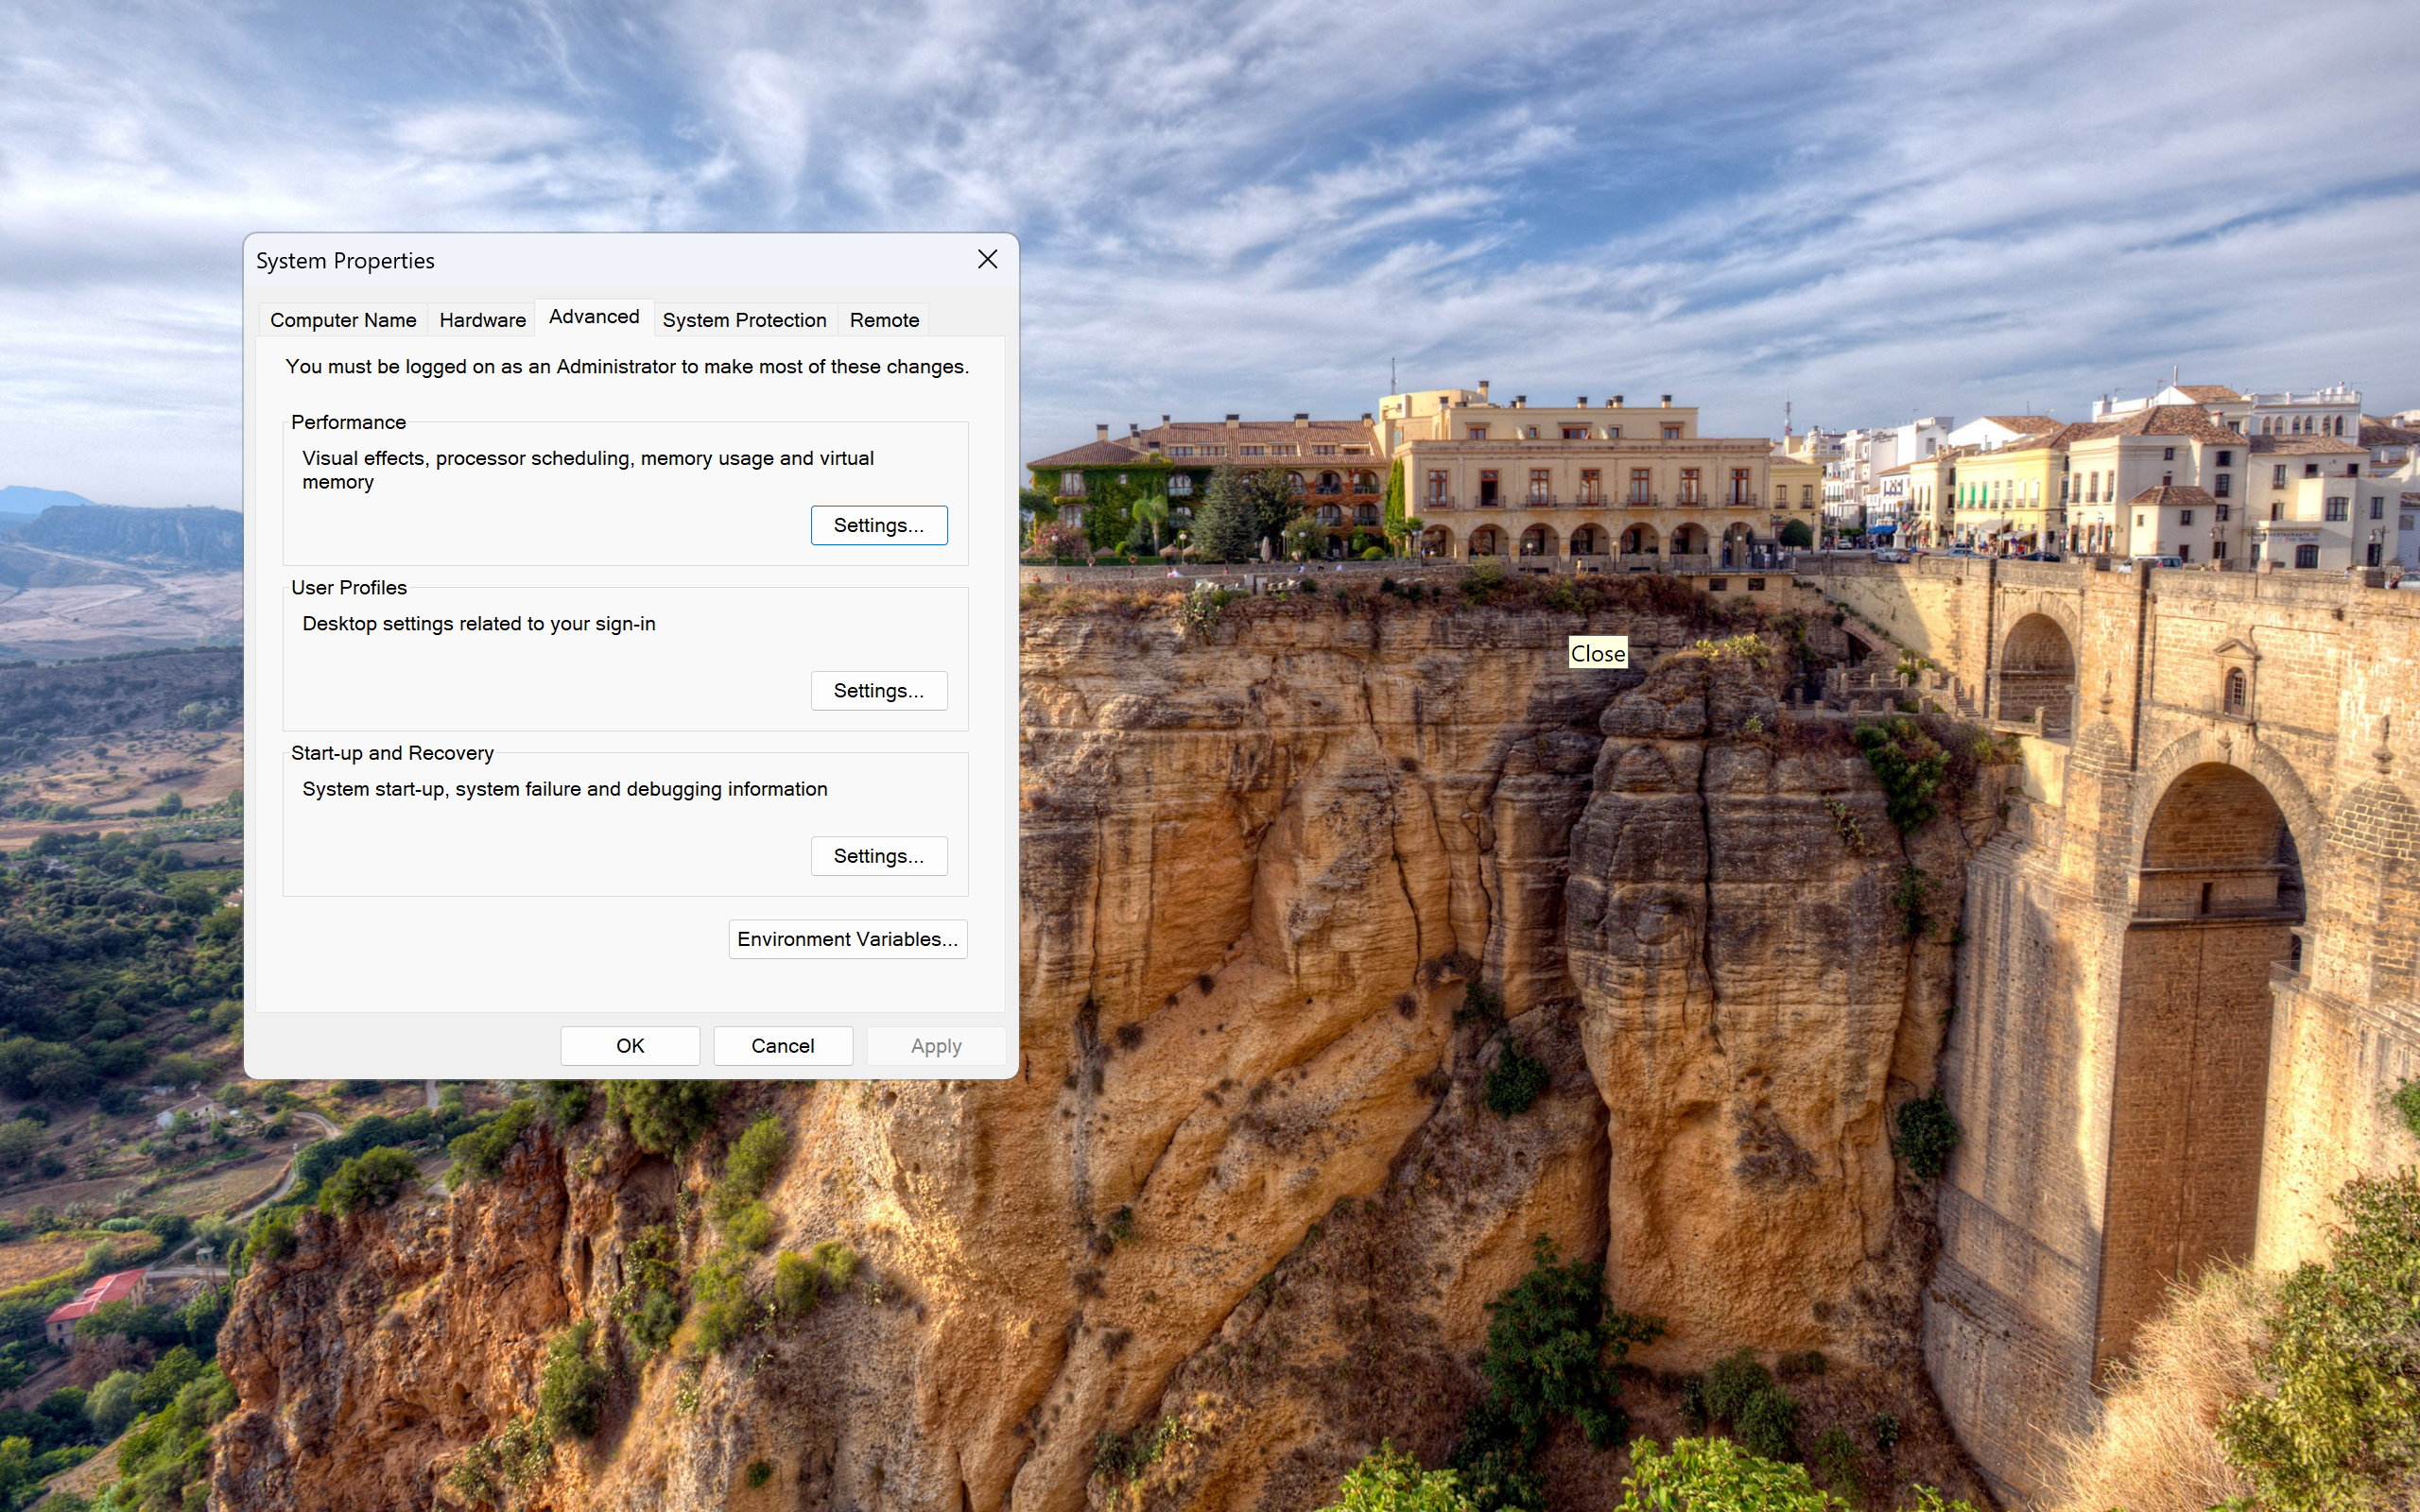
UI elements on screen:
"Desktop - window"
"window"
"value: Close"
"Google Gemini - window"
"System - menu bar - Contains commands to manipulate the window"
"System - menu item"
"title bar - value: Google Gemini"
"Minimise - button - Moves the window out of the way"
"Maximise - button - Makes the window full screen"
"Close - button - Closes the window"
"window"
"Taskbar - pane"
"pane"
"Running applications - pane"
"System Properties - window"
"title bar - value: System Properties"
"Close - button - Closes the window"
"System Properties - dialog"
"Advanced - window"
"Advanced - property page - You must be logged on as an Administrator to make most of these changes."
"You must be logged on as an Administrator to make most of these changes. - window"
"You must be logged on as an Administrator to make most of these changes. - text"
"Performance - window"
"Performance - grouping - Visual effects, processor scheduling, memory usage and virtual memory"
"Visual effects, processor scheduling, memory usage and virtual memory - window"
"Visual effects, processor scheduling, memory usage and virtual memory - text"
"Settings... - window"
"Settings... - button"
"User Profiles - window"
"User Profiles - grouping - Desktop settings related to your sign-in"
"Desktop settings related to your sign-in - window"
"Desktop settings related to your sign-in - text"
"Settings... - window"
"Settings... - button"
"Start-up and Recovery - window"
"Start-up and Recovery - grouping - System start-up, system failure and debugging information"
"System start-up, system failure and debugging information - window"
"System start-up, system failure and debugging information - text"
"Settings... - window"
"Settings... - button"
"Environment Variables... - window"
"Environment Variables... - button"
"OK - window"
"OK - button"
"Cancel - window"
"Cancel - button"
"Apply - window"
"Apply - button"
"window"
"tab control"
"Computer Name - tab"
"Hardware - tab"
"Advanced - tab"
"System Protection - tab"
"Remote - tab"
"window"